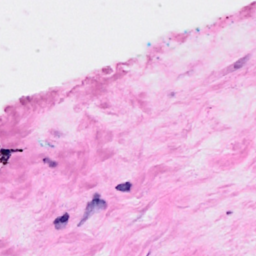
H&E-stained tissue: Breast